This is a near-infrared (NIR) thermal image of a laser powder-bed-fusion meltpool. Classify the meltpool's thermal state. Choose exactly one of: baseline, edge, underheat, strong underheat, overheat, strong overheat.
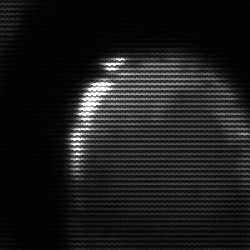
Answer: edge